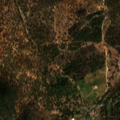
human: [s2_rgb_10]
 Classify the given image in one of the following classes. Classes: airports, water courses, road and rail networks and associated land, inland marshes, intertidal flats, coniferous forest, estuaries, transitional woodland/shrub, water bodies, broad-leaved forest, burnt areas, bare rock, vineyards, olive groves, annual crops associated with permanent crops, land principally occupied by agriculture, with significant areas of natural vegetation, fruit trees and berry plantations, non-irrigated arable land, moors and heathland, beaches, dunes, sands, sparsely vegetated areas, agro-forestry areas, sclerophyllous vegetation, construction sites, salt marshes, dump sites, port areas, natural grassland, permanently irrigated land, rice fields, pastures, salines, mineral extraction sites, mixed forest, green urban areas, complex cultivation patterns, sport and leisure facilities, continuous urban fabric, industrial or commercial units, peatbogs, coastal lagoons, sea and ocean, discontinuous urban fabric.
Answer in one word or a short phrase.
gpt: complex cultivation patterns, agro-forestry areas, broad-leaved forest